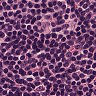
Metastatic tissue present: no